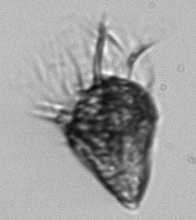
Label: Strombidium_wulffi